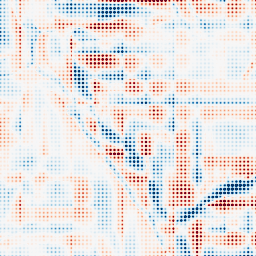
Category: wavelet
Decomposition family: wavelet_dwt
Decomposition parameters: wavelet: db2
level: 5
Upsampling method: sinc_hamming
Upsampling parameters: scale: 8
kernel_size: 4
Upsampling scale: 8